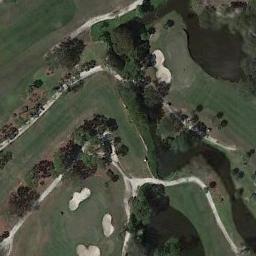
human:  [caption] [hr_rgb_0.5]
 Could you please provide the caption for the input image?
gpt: The golf course has some lakes, Fairways, Roads, Barrier trees and sandpits and some barrier trees are on both sides of the fairways .

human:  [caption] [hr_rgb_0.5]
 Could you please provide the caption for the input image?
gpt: There is a heart-shaped sand bunker in the upper right corner of the image .

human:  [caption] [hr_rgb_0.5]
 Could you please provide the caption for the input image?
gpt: There are several bunkers and lakes and a few paths and many trees on a large green lawn on the golf course .

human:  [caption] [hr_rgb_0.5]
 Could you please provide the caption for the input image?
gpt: Several roads intersect on the golf course .

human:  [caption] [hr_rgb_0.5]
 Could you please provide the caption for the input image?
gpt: There are some bunkers and lakes on the golf course .